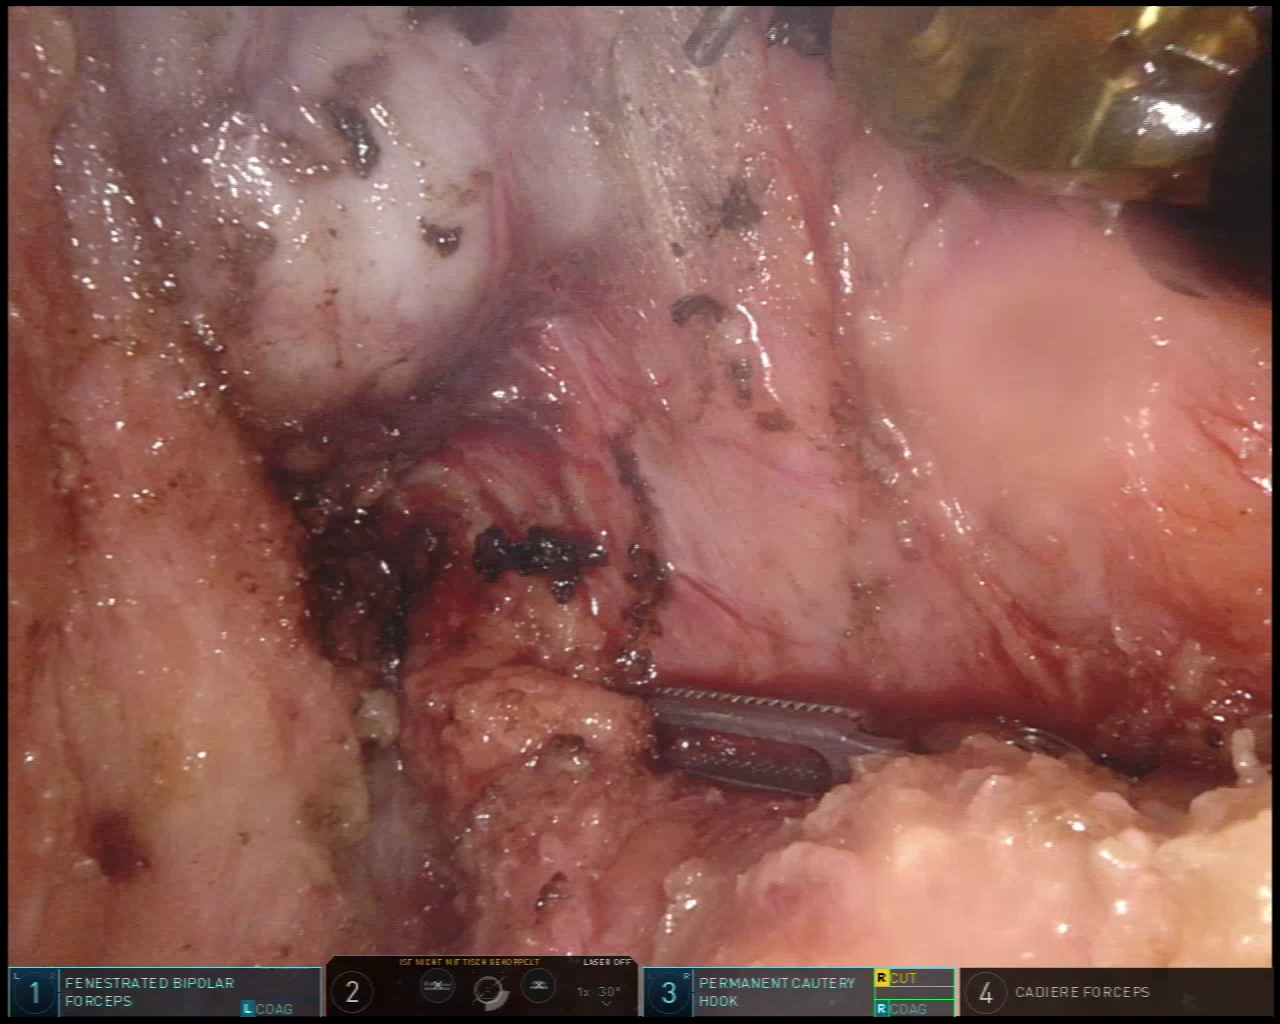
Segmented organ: vesicular_glands
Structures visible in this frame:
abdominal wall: no
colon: no
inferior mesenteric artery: no
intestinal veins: no
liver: no
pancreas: no
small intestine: no
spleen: no
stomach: no
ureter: no
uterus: no
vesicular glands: yes